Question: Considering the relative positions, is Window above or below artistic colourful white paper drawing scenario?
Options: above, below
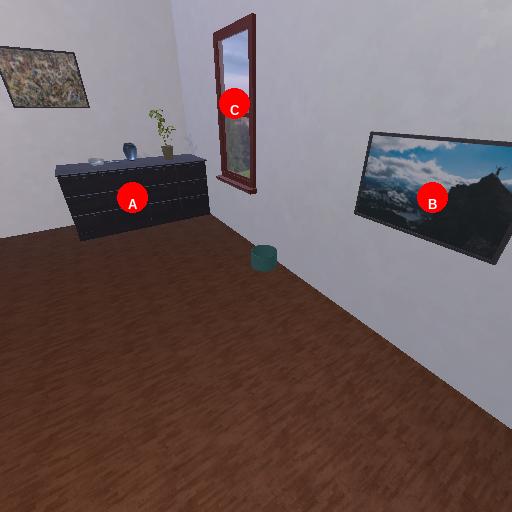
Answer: above